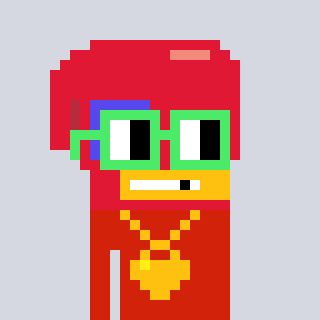
a pixel art character with square light green glasses, a boxing glove-shaped head and a red-colored body on a cool background